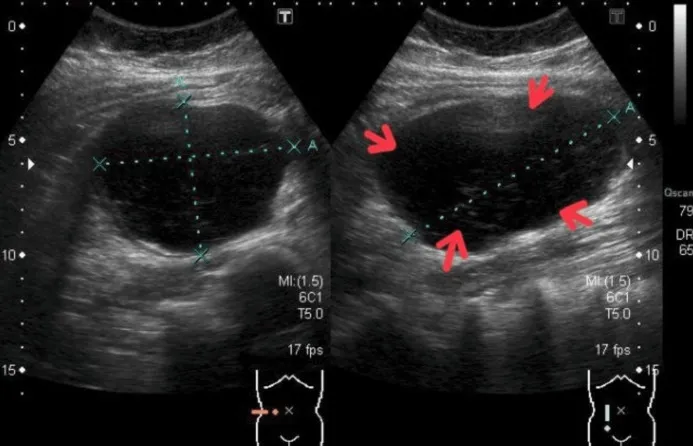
Ascending colon ultrasound revealing a colonic intramural hematoma.
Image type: radiology (ultrasound)